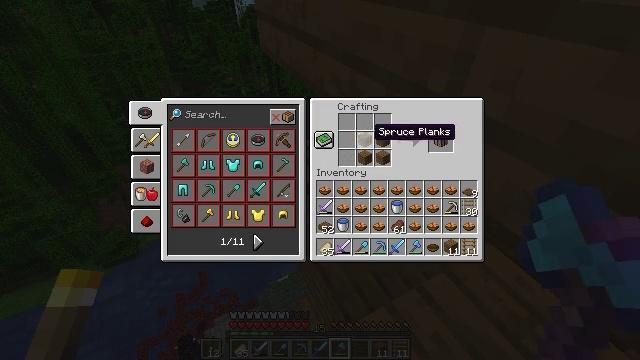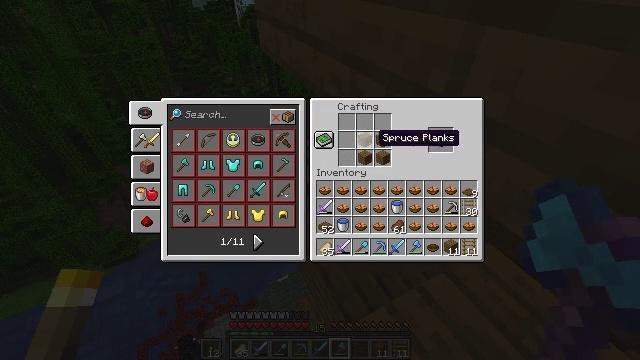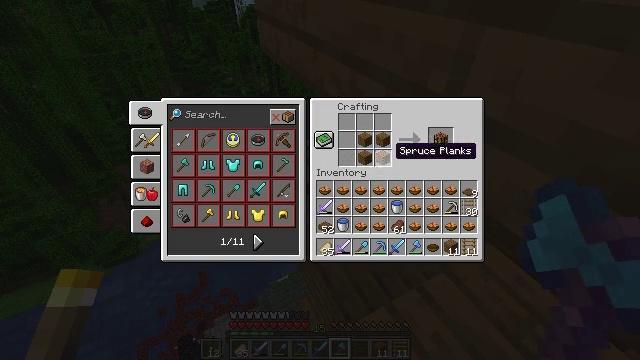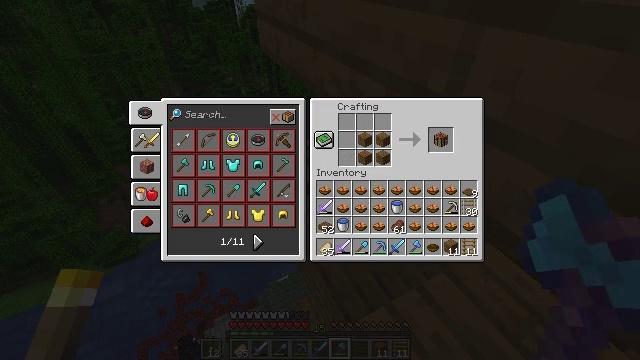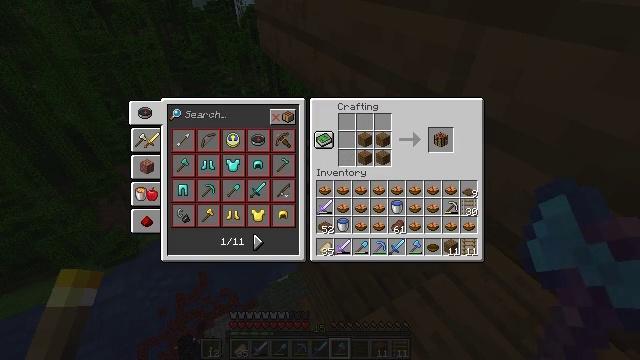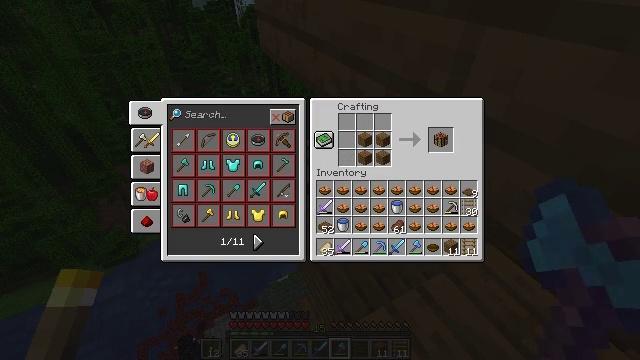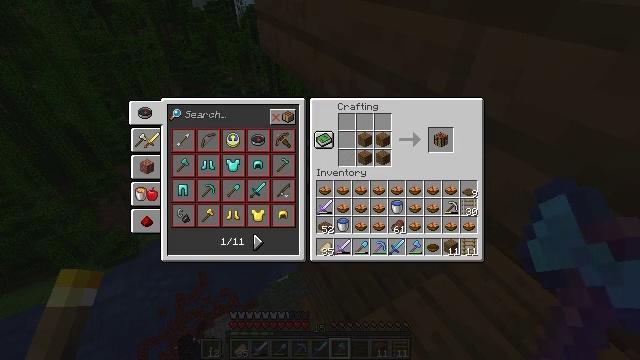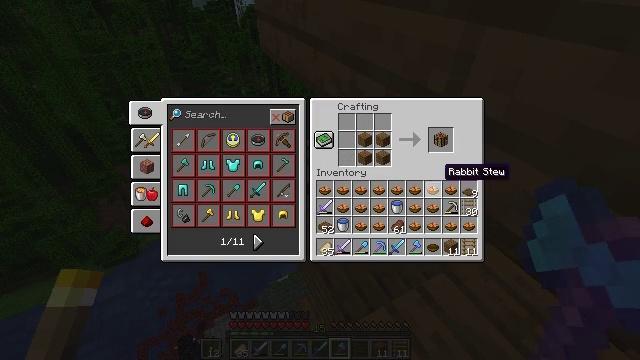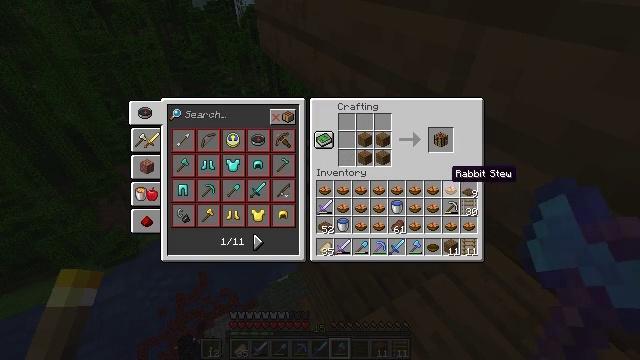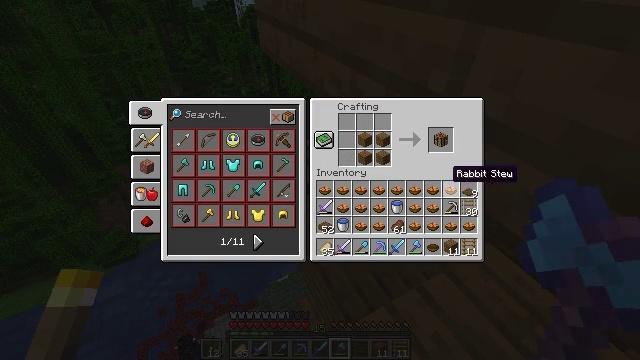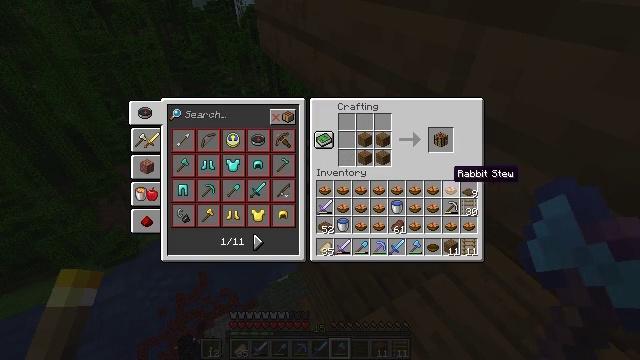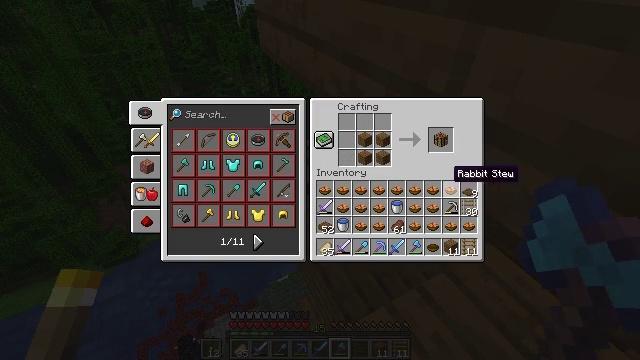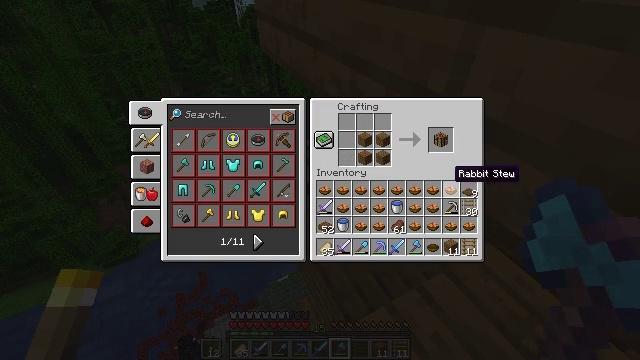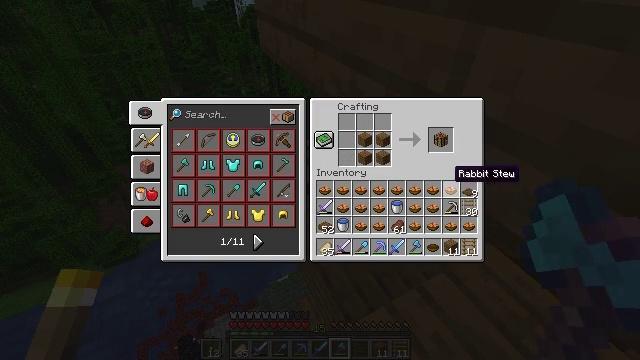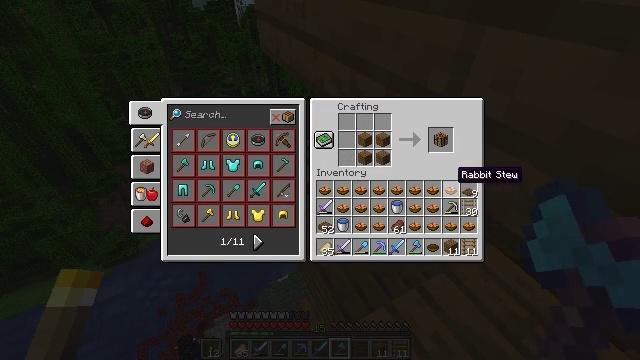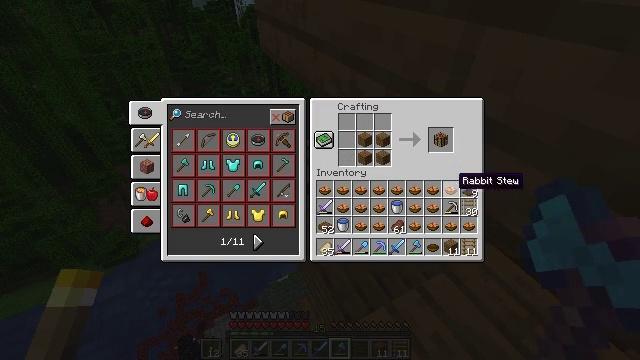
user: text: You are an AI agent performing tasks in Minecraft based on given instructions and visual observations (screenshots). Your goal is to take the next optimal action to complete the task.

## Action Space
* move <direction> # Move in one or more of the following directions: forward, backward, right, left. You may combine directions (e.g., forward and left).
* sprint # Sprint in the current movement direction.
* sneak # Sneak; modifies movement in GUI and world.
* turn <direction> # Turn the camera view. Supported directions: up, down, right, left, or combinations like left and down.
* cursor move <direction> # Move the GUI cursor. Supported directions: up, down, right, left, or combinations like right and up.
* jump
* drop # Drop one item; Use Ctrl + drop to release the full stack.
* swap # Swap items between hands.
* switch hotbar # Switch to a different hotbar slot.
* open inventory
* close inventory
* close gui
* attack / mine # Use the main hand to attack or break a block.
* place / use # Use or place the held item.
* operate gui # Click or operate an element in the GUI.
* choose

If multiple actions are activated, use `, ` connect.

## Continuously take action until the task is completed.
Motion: motion action
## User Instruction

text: Drop a bowl.
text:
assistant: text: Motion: no_op
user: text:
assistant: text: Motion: cursor move right and down
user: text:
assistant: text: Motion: cursor move right
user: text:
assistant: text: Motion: cursor move right and down
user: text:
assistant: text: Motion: cursor move right
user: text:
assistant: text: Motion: cursor move right
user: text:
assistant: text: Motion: no_op
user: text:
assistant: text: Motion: cursor move right
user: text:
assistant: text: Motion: no_op
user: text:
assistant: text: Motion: no_op
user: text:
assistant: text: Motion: no_op
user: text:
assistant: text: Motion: no_op
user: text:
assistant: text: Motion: no_op
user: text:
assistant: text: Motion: no_op
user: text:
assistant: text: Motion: no_op
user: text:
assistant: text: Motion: cursor move down
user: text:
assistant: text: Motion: cursor move down
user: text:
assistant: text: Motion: no_op
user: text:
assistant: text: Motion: no_op
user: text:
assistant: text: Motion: no_op
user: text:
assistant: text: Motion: no_op
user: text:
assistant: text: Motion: no_op
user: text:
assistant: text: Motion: no_op
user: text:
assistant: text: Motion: no_op
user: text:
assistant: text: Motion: no_op
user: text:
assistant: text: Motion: no_op
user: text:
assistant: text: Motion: no_op
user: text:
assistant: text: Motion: no_op
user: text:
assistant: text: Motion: no_op
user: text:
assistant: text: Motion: no_op